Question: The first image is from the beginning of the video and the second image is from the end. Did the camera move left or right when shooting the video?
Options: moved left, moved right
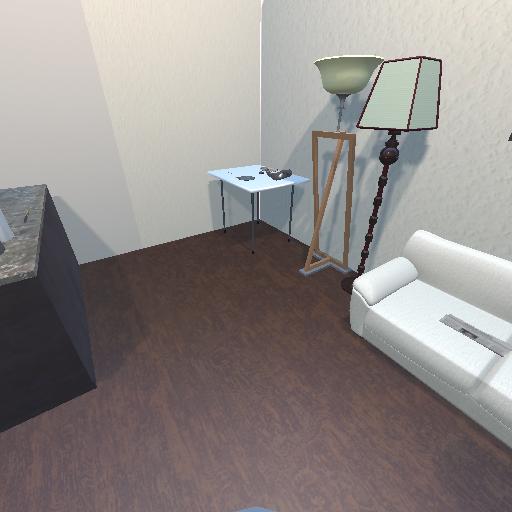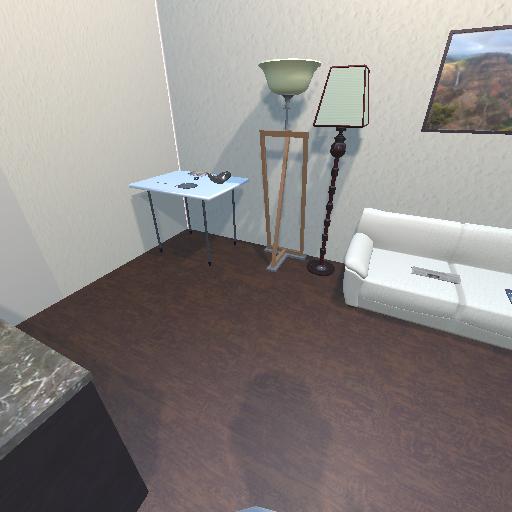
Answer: moved left